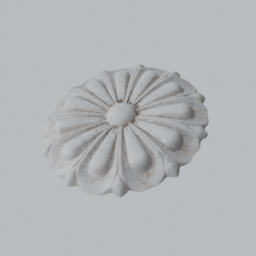
Label: decoration